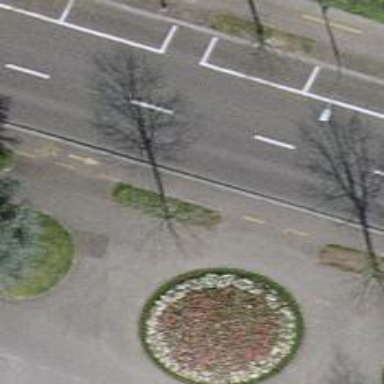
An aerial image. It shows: Avenue of trees.